Question: Im having problems getting an update function to work. The function marks badges as seen so that they are hidden from a notification window.
The function is called when the user clicks a button to mark them as seen.
I have two triggers on the table its trying to update which I think may be causing the problem.

'''
function markAsSeen() {
require "connect.php";
$seen = mysqli_query($connection,"Update userbadges
INNER JOIN users ON users.id = userbadges.user_id
SET seen='1'
WHERE studentid = '".$_SESSION["studentid"]."' && seen=0") or die(mysqli_error($connection));
while ($data = mysqli_fetch_array($seen)) {
echo 'Done';
}
}
'''
Is there any way around this?
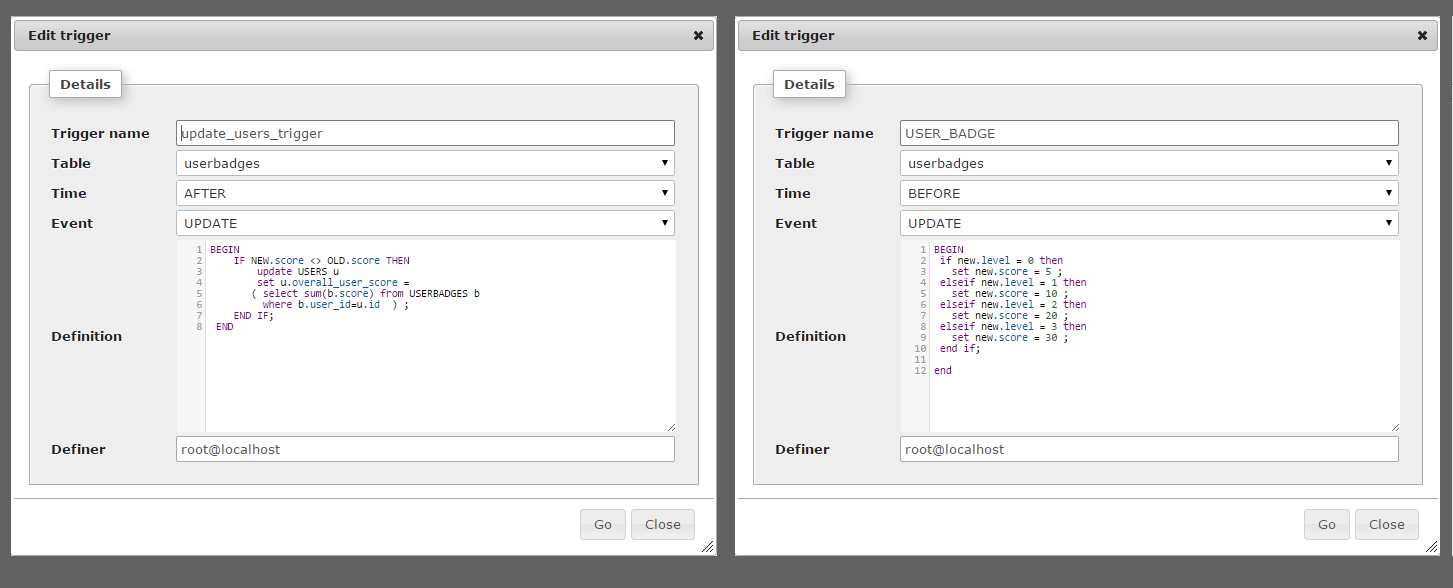
Answer: Your issue is that the 'update_users_trigger' trigger makes changes to the contents of the table 'users', while the query that is triggering the execution of this trigger also uses the table 'users'.
You will need to adjust your query so that this deadlock doesn't occur. It isn't clear which fields are from each table, but I suspect that in your initial query you need to join on 'users' so that you can query on 'studentid'.
You could create a different function to get the userID that you need something like the following:
'''
require_once "connect.php";
function getUserIDFromStudentID($student_id, mysqli $connection)
{
$query = 'SELECT id FROM users WHERE studentid = ? LIMIT 1';
$stmt = $connection->prepare($query);
// Replace the below s to an i if it's supposed to be an integer
$stmt->bind_param("s", $student_id);
$stmt->execute();
$result = $stmt->get_result();
$record = $result->fetch_object();
$result->free();
if ($record) {
return $record->id;
}
}
function markAsSeen(mysqli $connection) {
$user_id = getUserIDFromStudentID($_SESSION["studentid"], $connection);
if (! $user_id) {
throw new Exception('Unable to get user id');
}
$seen_query = 'UPDATE userbadges SET seen = 1 WHERE user_id = ? and seen = 0';
$stmt = $connection->prepare($seen_query);
// Replace the below s to an i if it's supposed to be an integer
$stmt->bind_param("s", $user_id);
$result = $stmt->execute();
if (! $result) {
die(mysqli_error($connection));
}
echo 'Done';
}
'''
Passing the connection object around rather than requiring a global file to be required every time will allow for more flexibility.